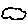
Label: cloud